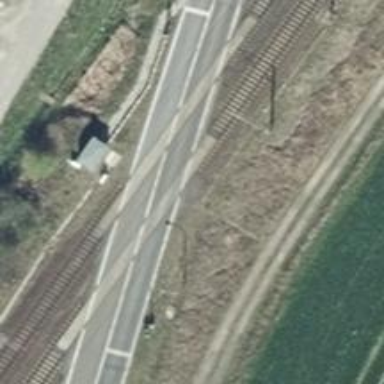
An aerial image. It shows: Railway level crossing.